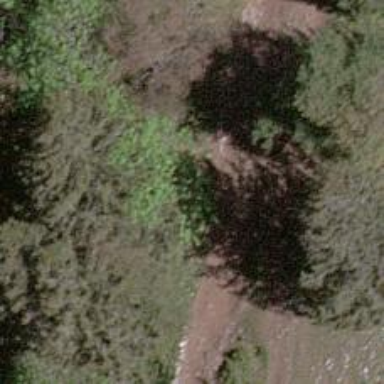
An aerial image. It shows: Forestry vehicle on path.